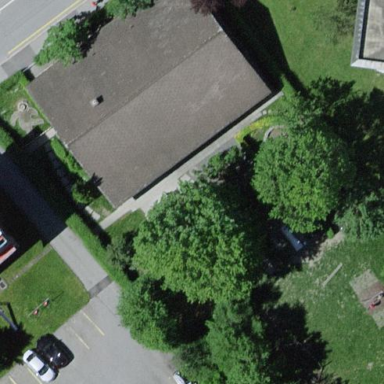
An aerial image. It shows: Kindergarten.